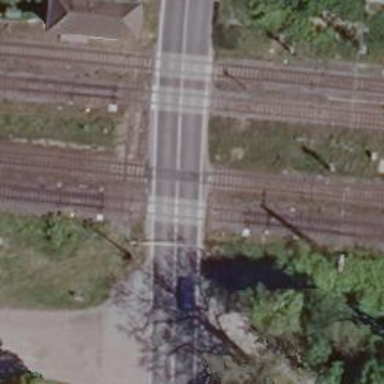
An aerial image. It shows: Level crossing with full barrier and saltire markings.